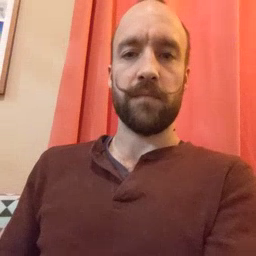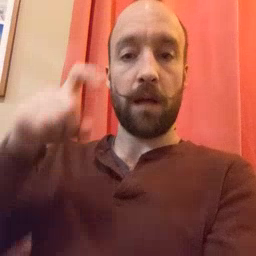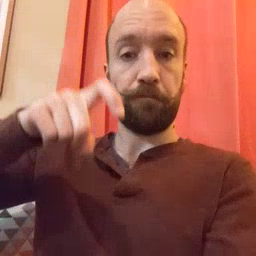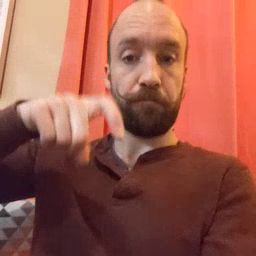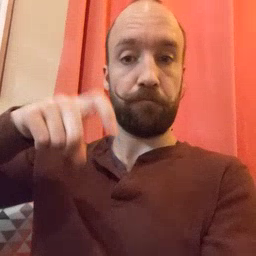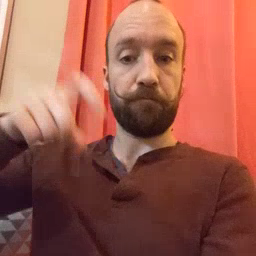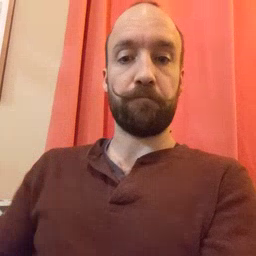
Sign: time